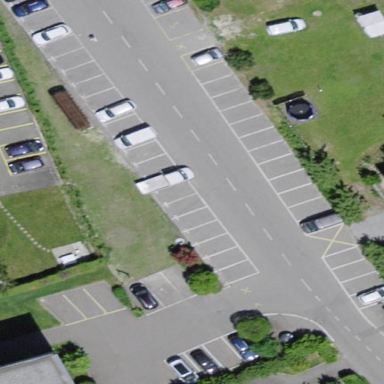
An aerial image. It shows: Asphalt parking lane.